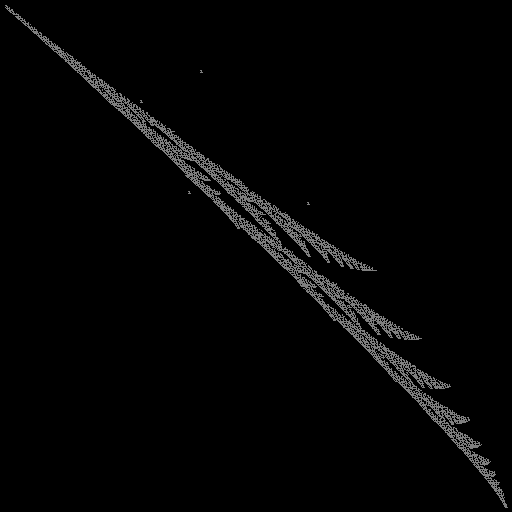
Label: umbrellafern